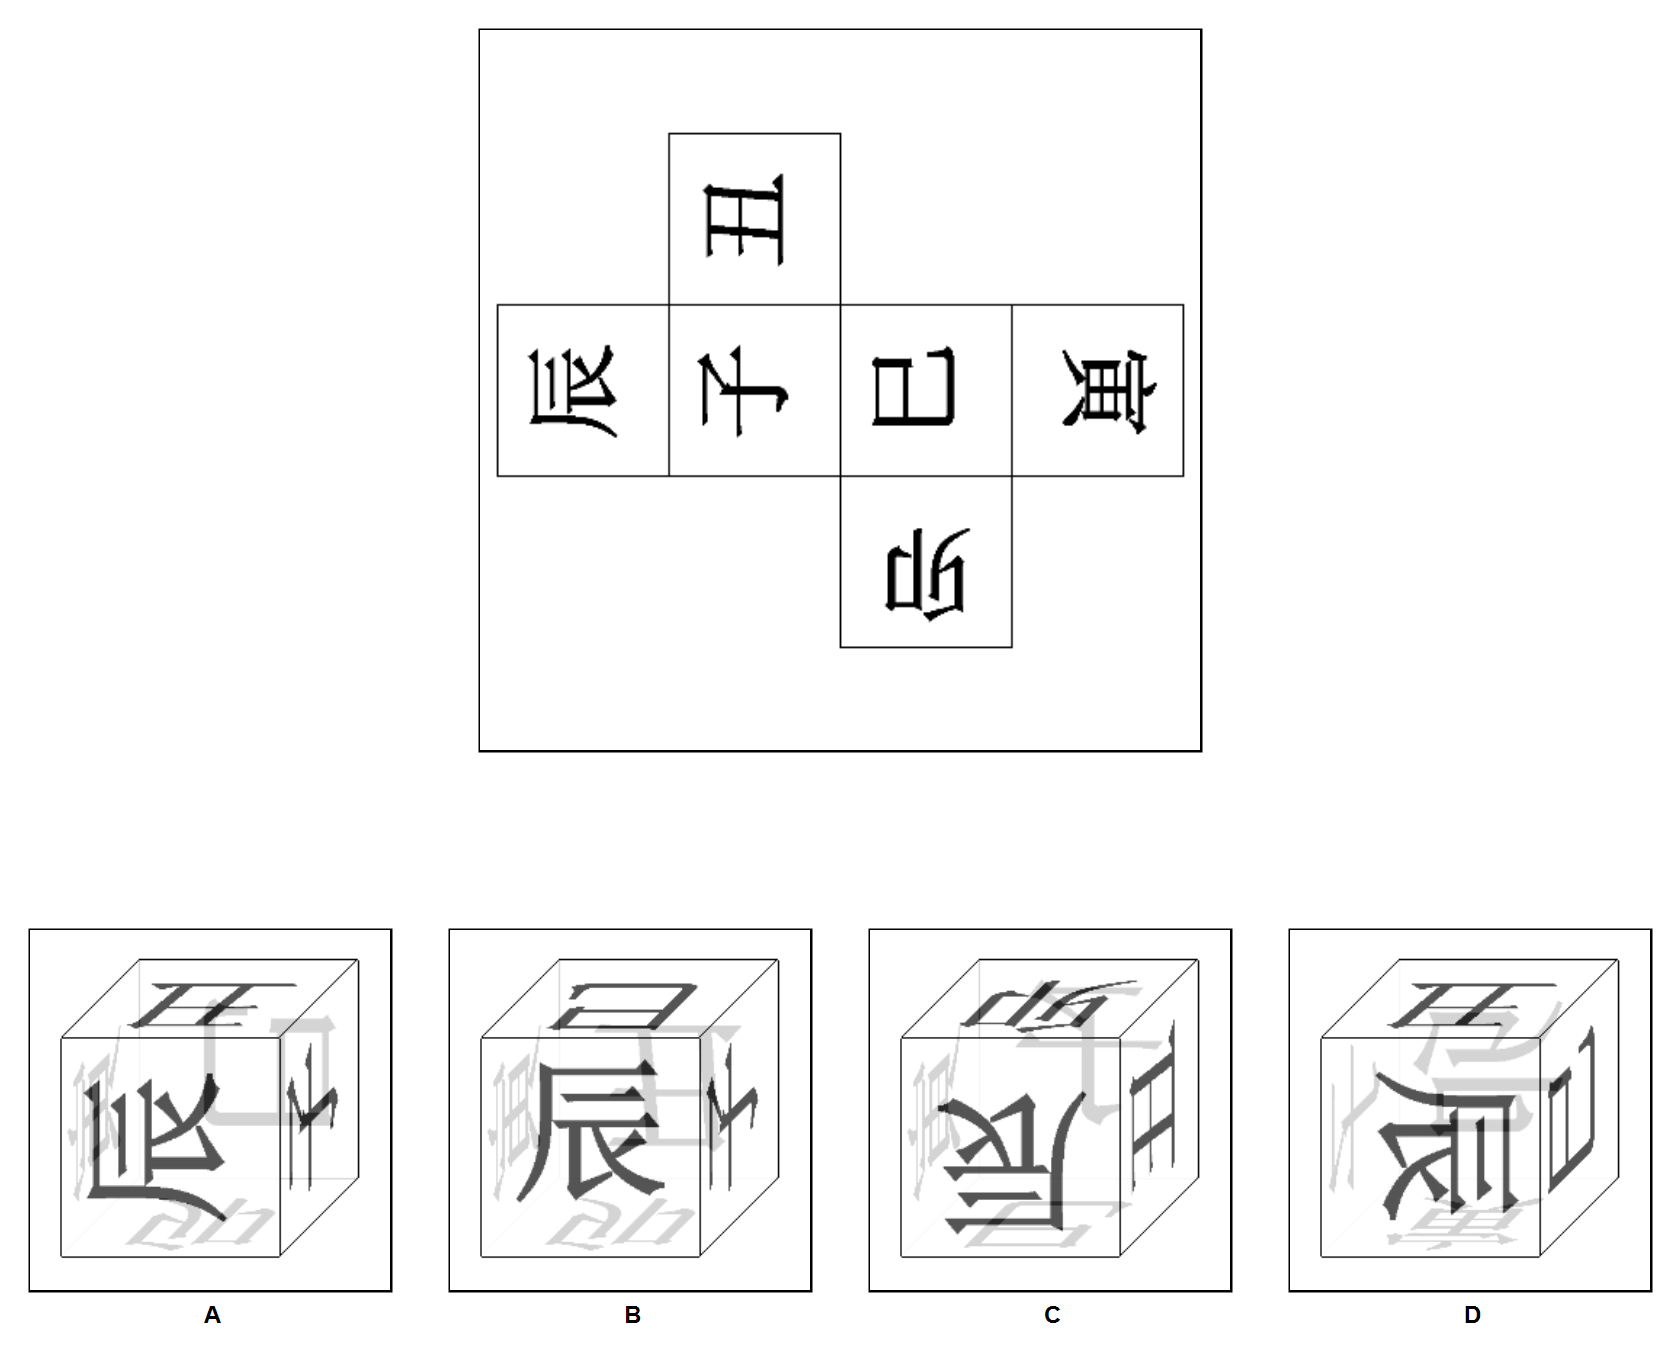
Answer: A